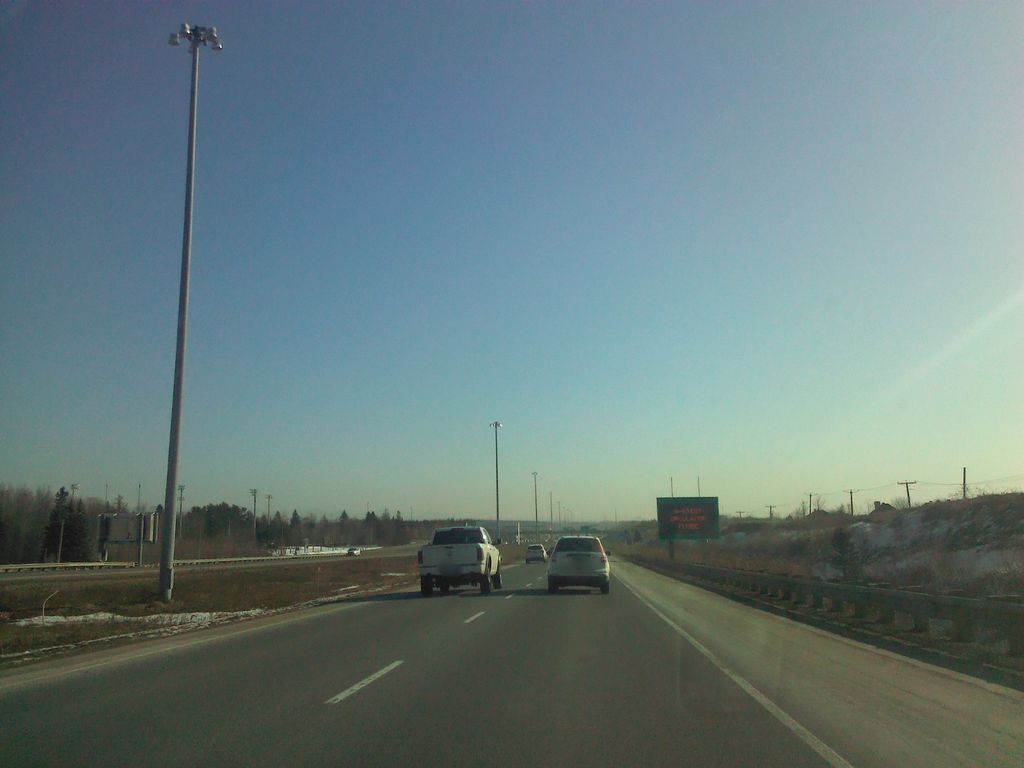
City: quebec_city